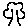
Label: tree